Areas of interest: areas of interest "Scenic Spot"
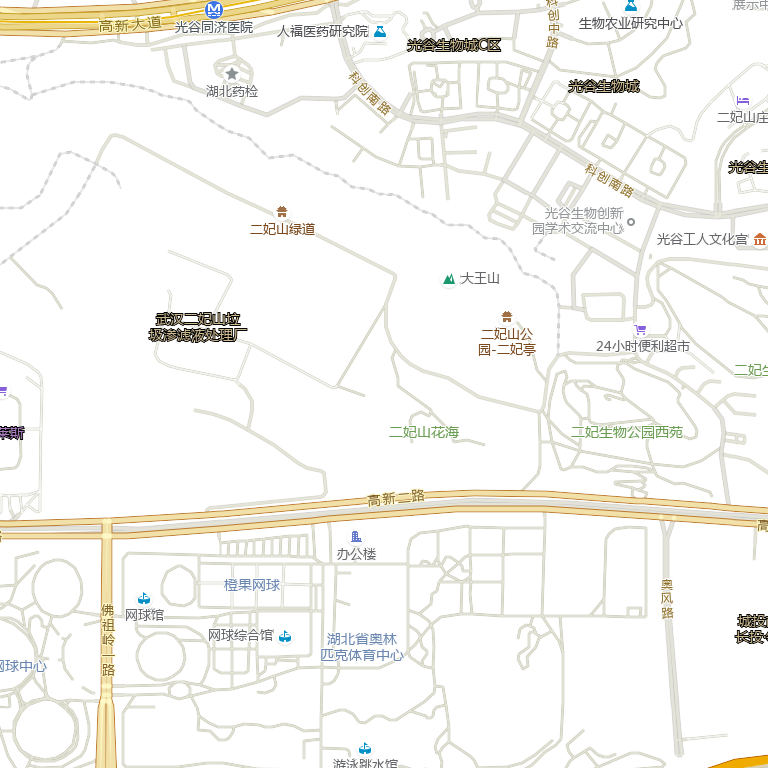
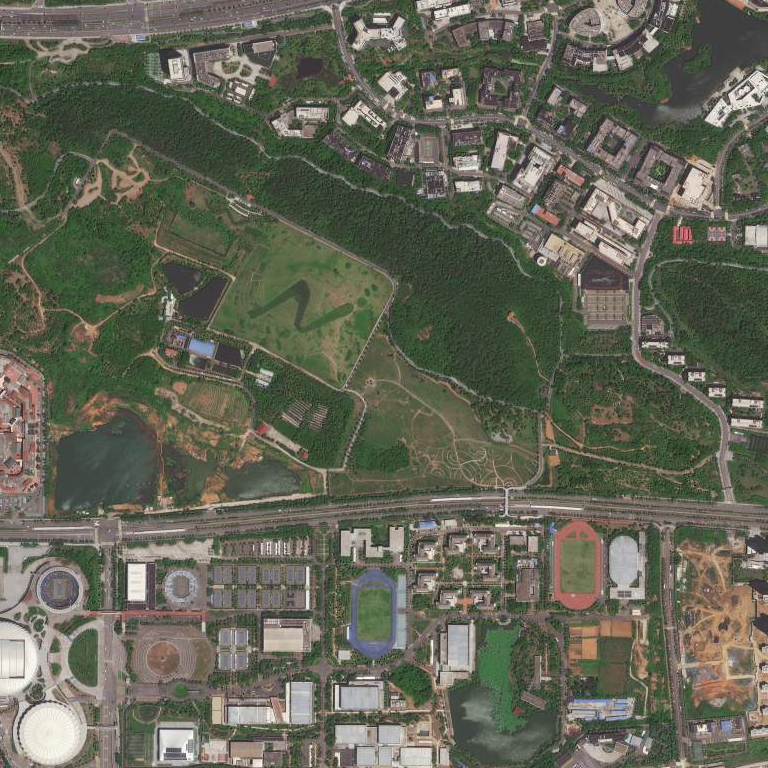